Field crop: tomato
Growth stage: 2
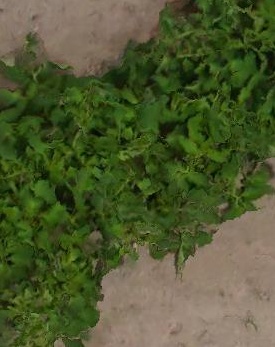
Species: tomato